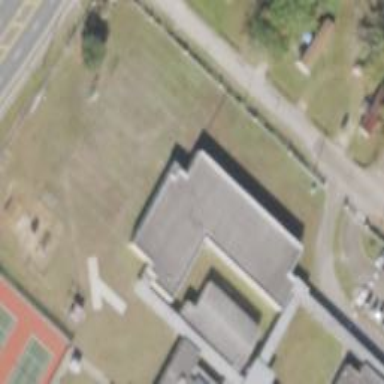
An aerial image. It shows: School building.